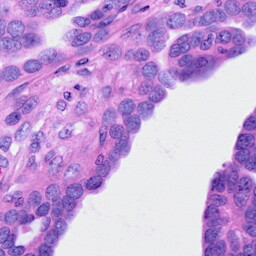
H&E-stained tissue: Ovarian